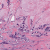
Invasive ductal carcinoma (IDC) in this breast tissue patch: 1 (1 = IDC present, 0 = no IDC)